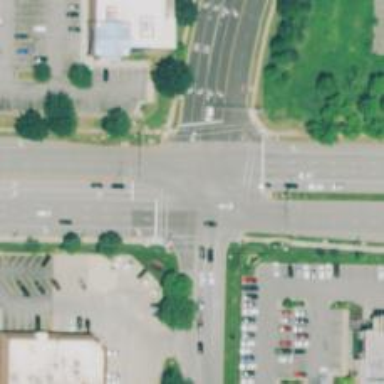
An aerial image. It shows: Road marking with turn dashes.